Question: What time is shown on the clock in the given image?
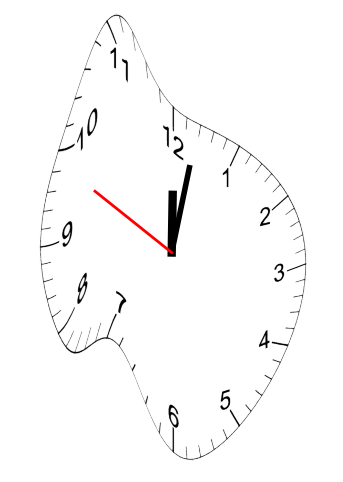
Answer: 12:01:49